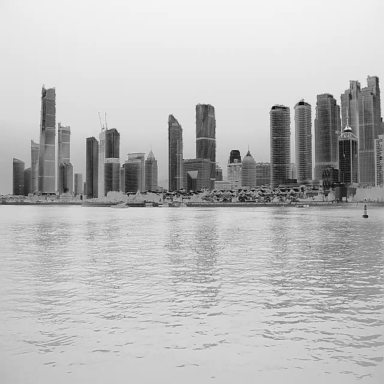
There is a canoe in the infrared image.